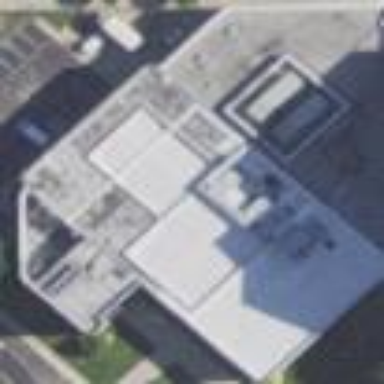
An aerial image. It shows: Office building with flat roof.